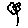
Label: flower